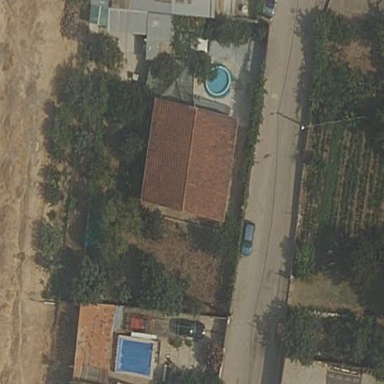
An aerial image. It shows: Residential building.